Interaction volume radius: 10 \u00c5
Interaction volume height: 25 \u00c5
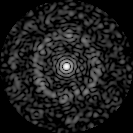
Disorder parameter: 0.8021